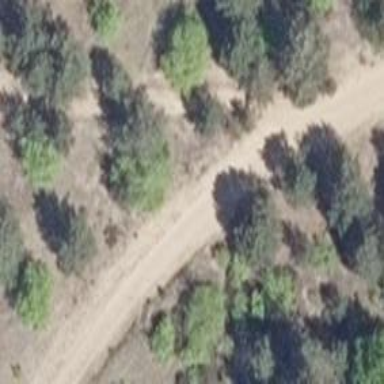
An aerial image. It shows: Sandy track road with grade4 tracktype.